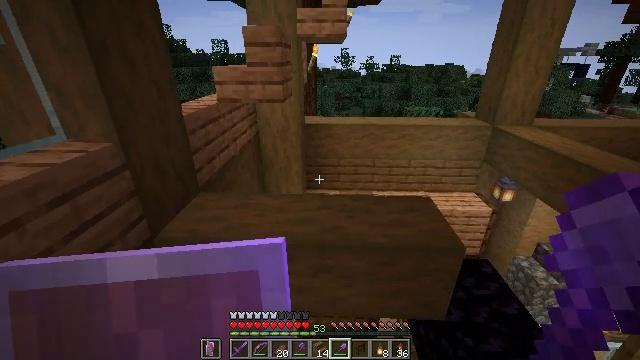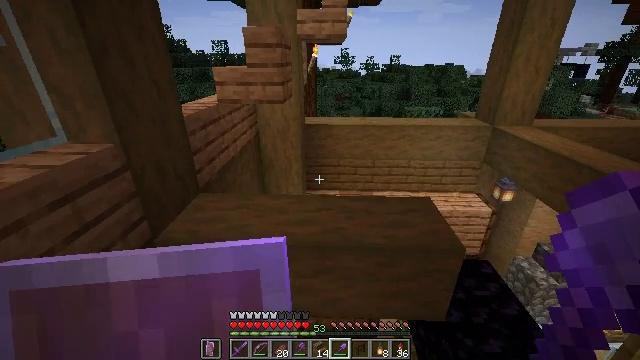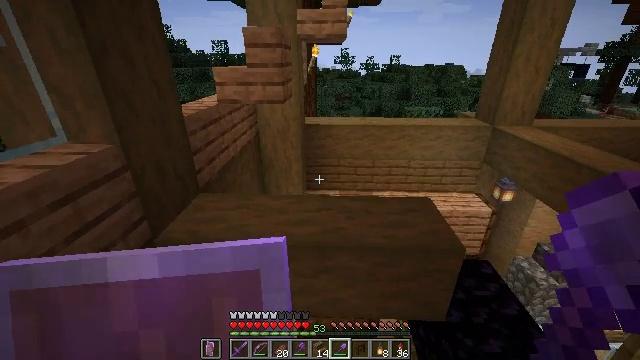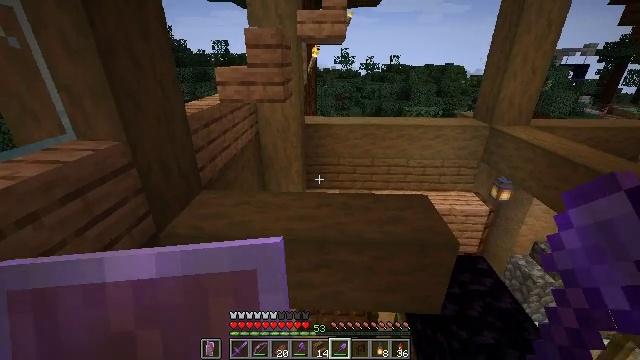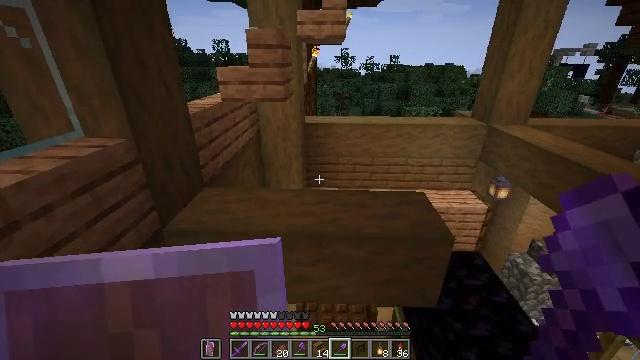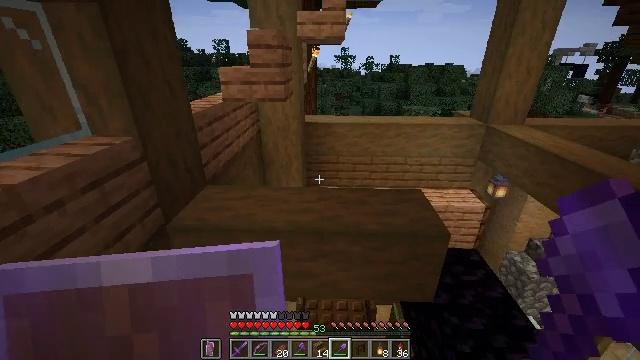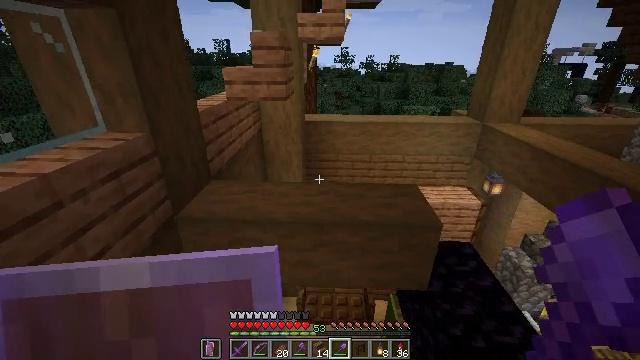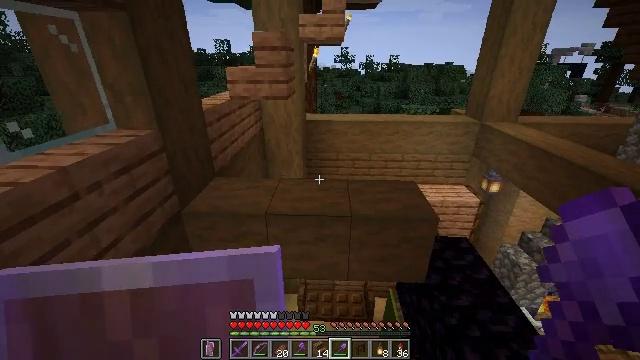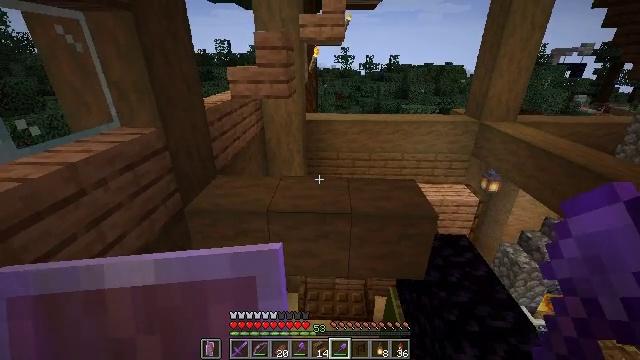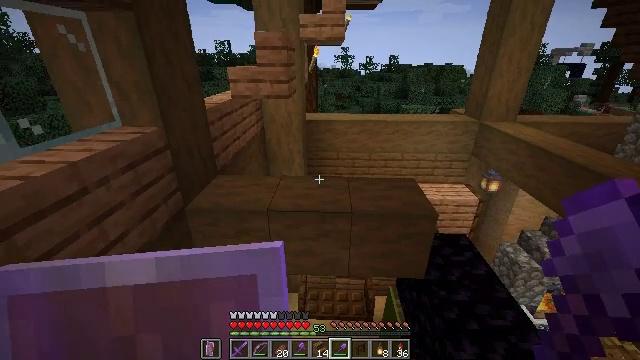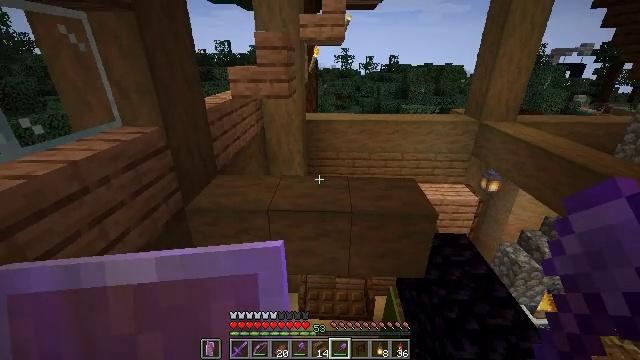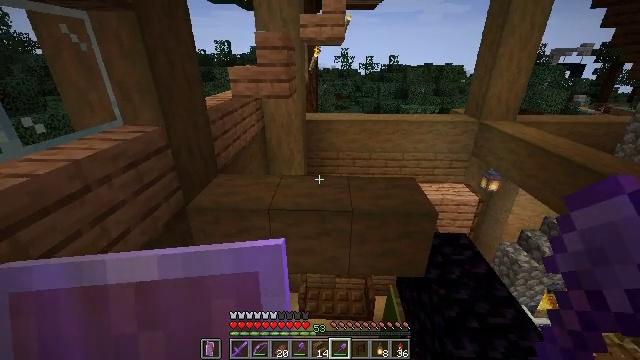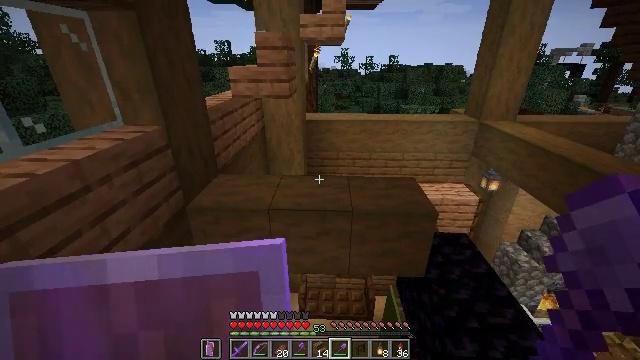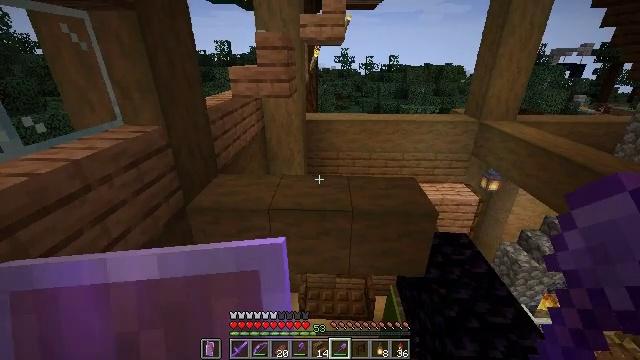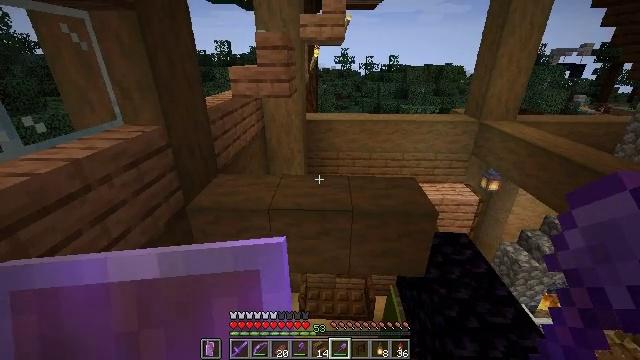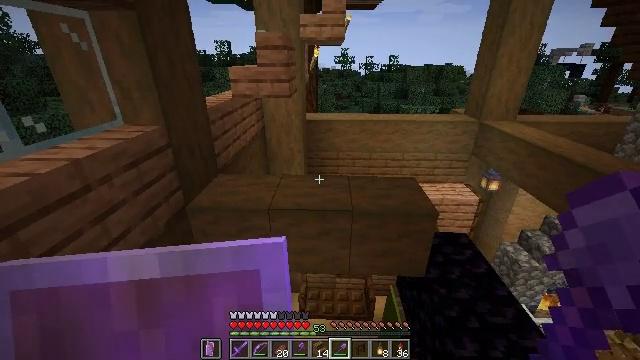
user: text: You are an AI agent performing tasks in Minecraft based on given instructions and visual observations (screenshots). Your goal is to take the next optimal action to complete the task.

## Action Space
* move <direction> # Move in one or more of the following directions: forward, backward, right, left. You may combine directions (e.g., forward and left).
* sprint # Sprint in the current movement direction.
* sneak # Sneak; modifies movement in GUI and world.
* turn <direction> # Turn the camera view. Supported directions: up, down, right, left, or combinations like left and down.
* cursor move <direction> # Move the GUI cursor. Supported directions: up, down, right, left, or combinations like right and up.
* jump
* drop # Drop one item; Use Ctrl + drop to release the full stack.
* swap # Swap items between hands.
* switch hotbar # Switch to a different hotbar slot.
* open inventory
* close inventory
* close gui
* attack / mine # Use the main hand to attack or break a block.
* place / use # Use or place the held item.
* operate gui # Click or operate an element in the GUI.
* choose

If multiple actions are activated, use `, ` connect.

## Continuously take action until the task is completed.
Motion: motion action
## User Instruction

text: Hit the beehive to retrieve it.
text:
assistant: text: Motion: no_op
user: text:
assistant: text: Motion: no_op
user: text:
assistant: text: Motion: move back
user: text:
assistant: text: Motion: move back
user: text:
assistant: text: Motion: move back
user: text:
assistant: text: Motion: no_op
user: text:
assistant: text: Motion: no_op
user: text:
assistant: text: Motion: no_op
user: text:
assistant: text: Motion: no_op
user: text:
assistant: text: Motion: no_op
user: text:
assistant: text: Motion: no_op
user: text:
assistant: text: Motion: no_op
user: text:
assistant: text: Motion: no_op
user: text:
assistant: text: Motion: no_op
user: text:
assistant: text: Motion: no_op
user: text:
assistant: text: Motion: no_op
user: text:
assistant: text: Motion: move forward, sprint
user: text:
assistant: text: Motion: move forward, sprint
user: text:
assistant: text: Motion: move forward, sprint
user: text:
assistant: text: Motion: move forward, sprint, jump
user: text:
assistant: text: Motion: move forward, sprint, jump
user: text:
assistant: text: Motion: move forward, sprint, jump
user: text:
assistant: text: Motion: move forward, sprint, jump
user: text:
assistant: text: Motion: move forward
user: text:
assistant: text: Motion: move forward
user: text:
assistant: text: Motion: no_op
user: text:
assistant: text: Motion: sneak
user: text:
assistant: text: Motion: sneak
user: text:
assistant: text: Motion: sneak
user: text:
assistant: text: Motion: sneak